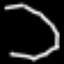
Label: octagon